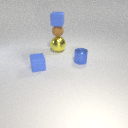
large yellow metal sphere behind small blue metal cylinder